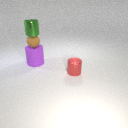
large purple rubber cylinder to the left of small red metal cylinder